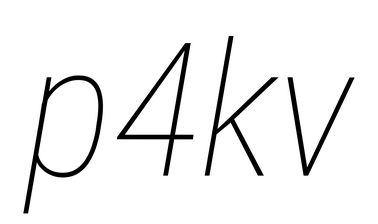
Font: Roboto-Italic_Condensed_Thin_Italic